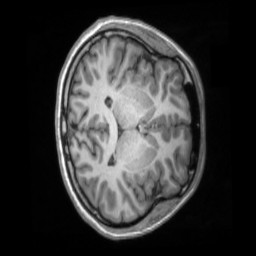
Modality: T1w
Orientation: axial
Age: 23
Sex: female
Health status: ill
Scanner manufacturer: siemens
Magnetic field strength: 3 T
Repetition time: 2.2 s
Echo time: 0.00157 s